Interaction volume radius: 10 \u00c5
Interaction volume height: 10 \u00c5
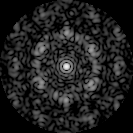
Disorder parameter: 0.6488